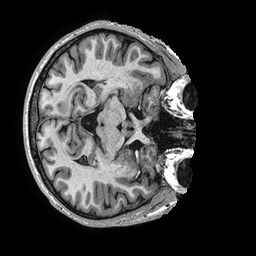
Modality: T1w
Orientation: axial
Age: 48
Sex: male
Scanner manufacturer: ge
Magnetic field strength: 3 T
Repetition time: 0.006952 s
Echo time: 0.00292 s